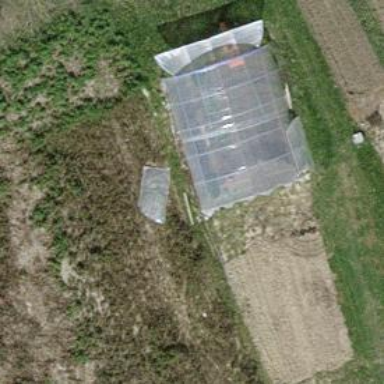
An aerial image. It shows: Greenhouse.